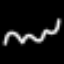
Label: squiggle